Question: I downloaded the iOS Hello World app and got it working. I am trying to put it into my own app and am having problems subscribing to the channel.
Header:
'''
@property (nonatomic, strong) PNChannel *currentChannel;
@property (nonatomic, strong) PNConfiguration *pubnubConfig;
'''
Implementation:
'''
_pubnubConfig = [PNConfiguration configurationForOrigin:@"pubsub.pubnub.com" publishKey:@pubKey subscribeKey:subKey secretKey:secKey];
[PubNub setConfiguration:_pubnubConfig];
self.currentChannel = [PNChannel channelWithName:@"tester" shouldObservePresence:NO];
[PubNub subscribeOnChannel:self.currentChannel withCompletionHandlingBlock:^(PNSubscriptionProcessState state, NSArray *channels, PNError *subscriptionError) {
NSString *alertMessage = [NSString stringWithFormat:@"Subscribed on channel: %@",self.currentChannel.name];
if (state == PNSubscriptionProcessNotSubscribedState) {
alertMessage = [NSString stringWithFormat:@"Failed to subscribe on: %@", subscriptionError ];
UIAlertView *alertView = [[UIAlertView alloc] initWithTitle:@"Subscribe" message:alertMessage delegate:nil cancelButtonTitle:@"OK" otherButtonTitles:nil];
[alertView show];
}
}];
'''
I get this error when running:

I can't understand why it won't work, especially when most of this is lifted off the demo code. There is no connection problem as the demo project works fine. Would appreciate help, thanks!
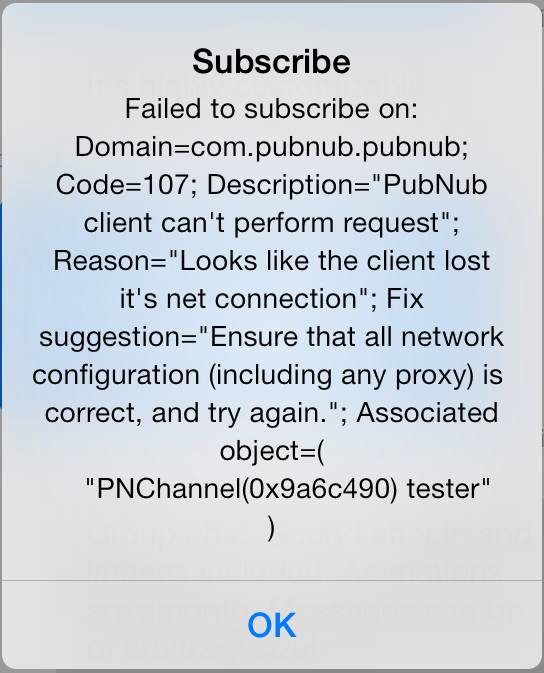
Answer: You forgot to connect right after '+setConfiguration:'